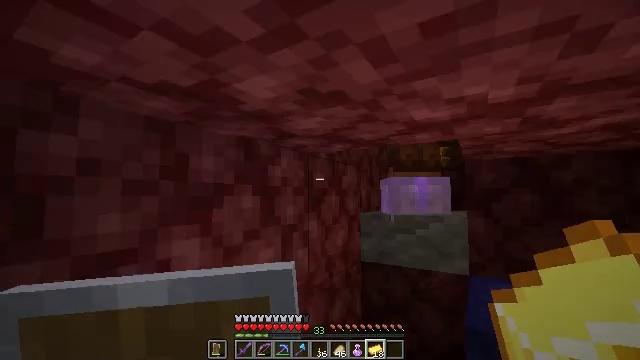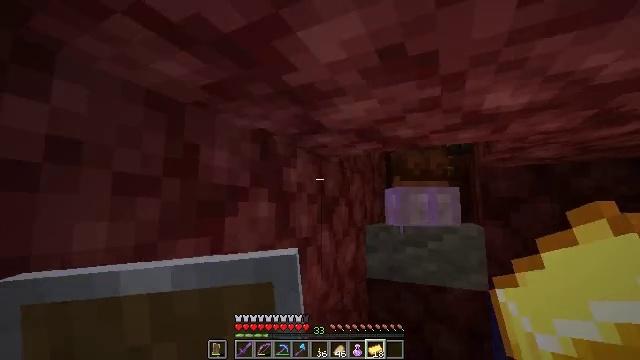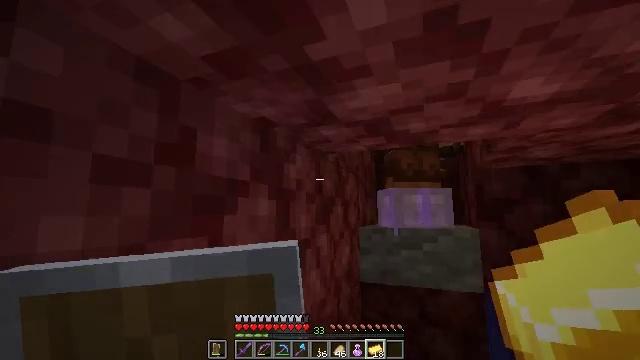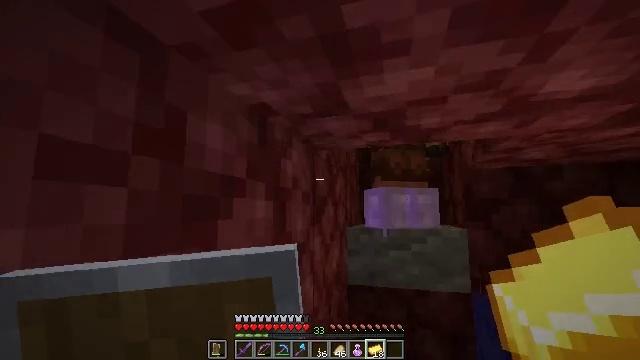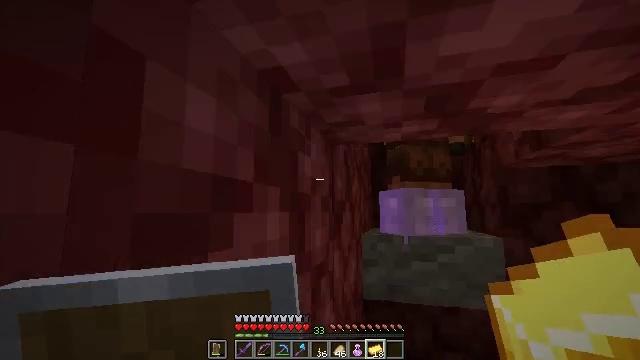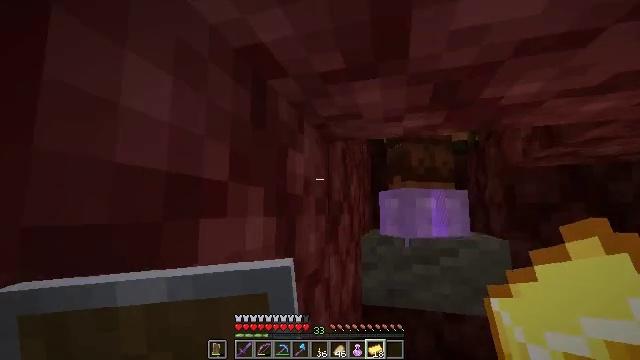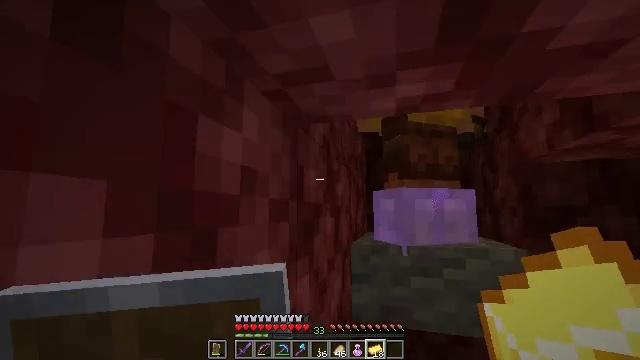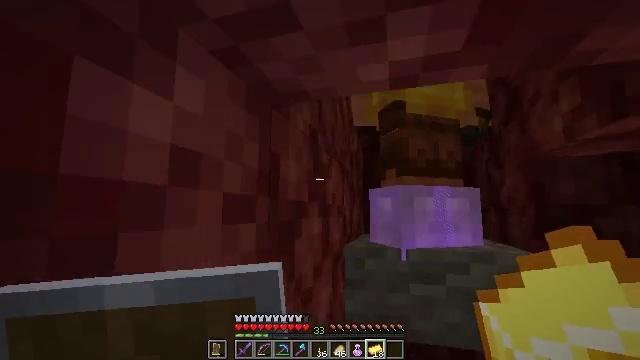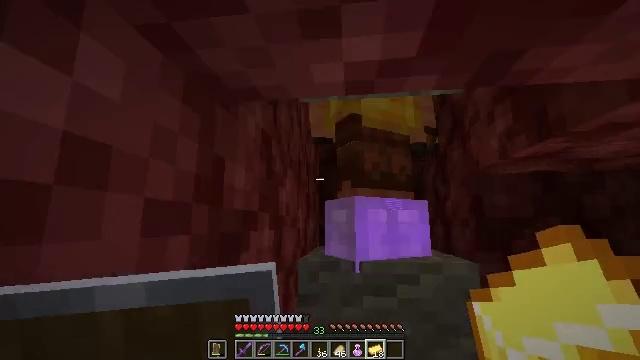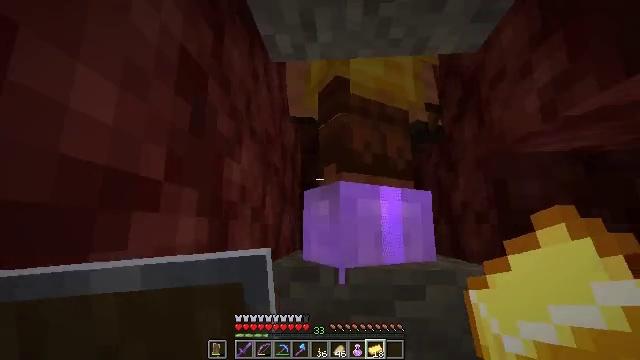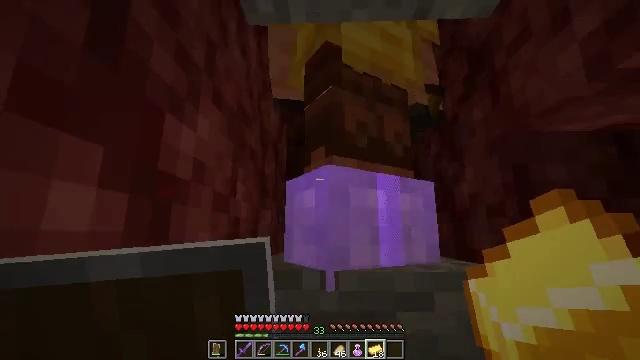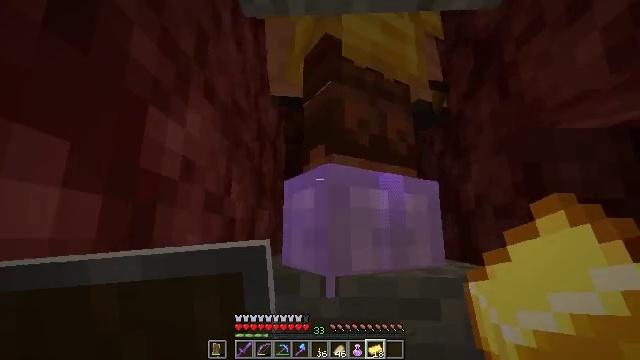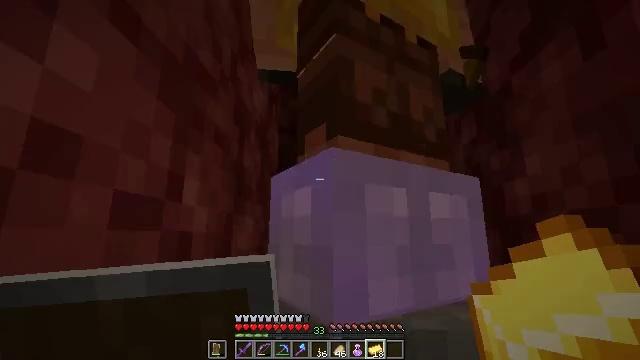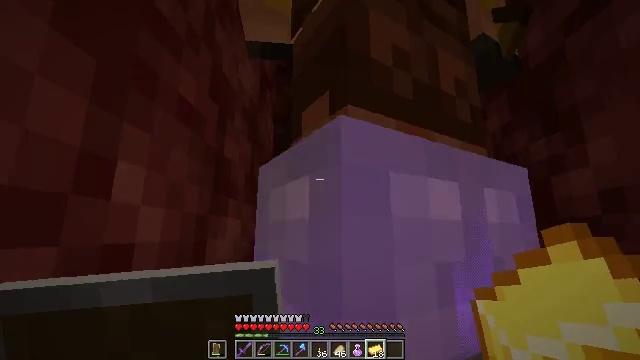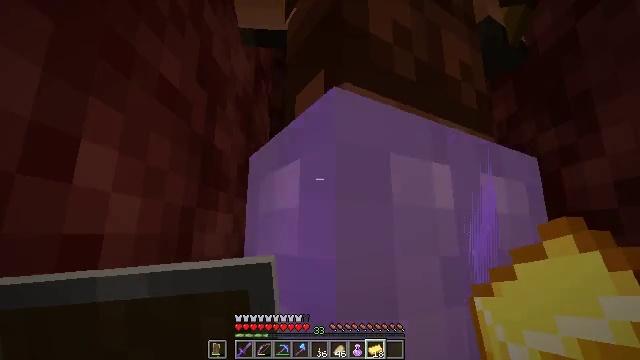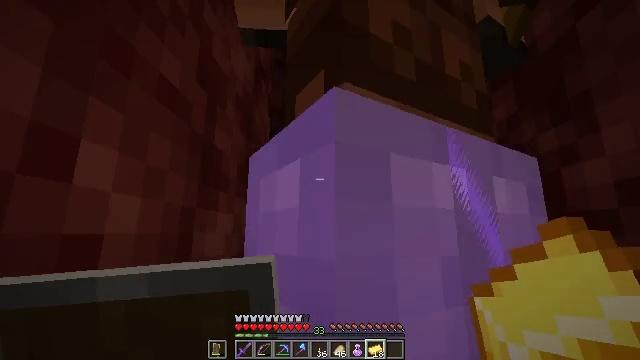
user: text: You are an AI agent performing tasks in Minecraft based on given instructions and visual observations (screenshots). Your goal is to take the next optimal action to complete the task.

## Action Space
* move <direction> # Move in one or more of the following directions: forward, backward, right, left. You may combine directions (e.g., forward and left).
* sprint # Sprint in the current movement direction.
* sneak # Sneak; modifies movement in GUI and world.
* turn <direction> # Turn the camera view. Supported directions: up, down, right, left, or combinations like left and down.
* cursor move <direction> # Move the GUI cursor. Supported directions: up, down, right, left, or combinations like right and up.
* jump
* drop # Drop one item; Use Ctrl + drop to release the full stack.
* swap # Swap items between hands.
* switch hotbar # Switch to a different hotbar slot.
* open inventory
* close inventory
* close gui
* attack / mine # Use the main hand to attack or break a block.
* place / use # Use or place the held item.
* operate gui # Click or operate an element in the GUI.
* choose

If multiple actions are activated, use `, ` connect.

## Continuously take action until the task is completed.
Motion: motion action
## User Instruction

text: Retrieve items from the blue shulker box by mining it.
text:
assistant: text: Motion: move forward and move left, turn right and up
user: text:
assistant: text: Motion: move forward and move left, turn right
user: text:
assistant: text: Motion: move forward, turn right
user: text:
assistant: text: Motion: move forward
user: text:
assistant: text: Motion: move forward
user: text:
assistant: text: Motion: move forward
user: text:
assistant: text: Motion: move forward
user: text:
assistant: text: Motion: move forward, turn right and up
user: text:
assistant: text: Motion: move forward, turn right
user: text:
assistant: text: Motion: move forward, turn right and up
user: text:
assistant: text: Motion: move forward
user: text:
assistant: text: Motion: move forward
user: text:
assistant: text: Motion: move forward
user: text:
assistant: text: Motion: move forward
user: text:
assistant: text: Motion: move forward
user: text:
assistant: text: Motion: move forward
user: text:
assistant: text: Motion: move forward
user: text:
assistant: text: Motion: move forward
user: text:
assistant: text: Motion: no_op
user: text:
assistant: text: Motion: no_op
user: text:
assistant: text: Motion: turn left and down
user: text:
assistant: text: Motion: turn left and down
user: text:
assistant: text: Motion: turn left and down
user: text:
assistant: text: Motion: no_op
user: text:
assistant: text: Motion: no_op
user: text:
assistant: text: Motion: no_op
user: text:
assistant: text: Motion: no_op
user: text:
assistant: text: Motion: no_op
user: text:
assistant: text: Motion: no_op
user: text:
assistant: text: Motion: no_op